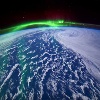
Label: cloud